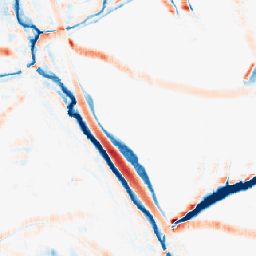
Category: morphological
Decomposition family: morphological_square
Decomposition parameters: operation: average
size: 15
Upsampling method: area
Upsampling parameters: scale: 4
Upsampling scale: 4